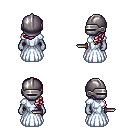
a pixel art fantasy rpg character, female body template, dark elf, purple skin, underdress, robe skirt, white blonde left-swept hairstyle, metal helm, dagger, four views (front, back, left, right), 2x2 character sprite sheet, small pixel art, hard edges, no anti-aliasing